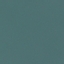
Land use / land cover class: SeaLake